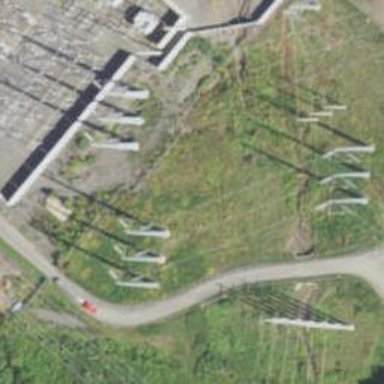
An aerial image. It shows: Triple tower power structure.